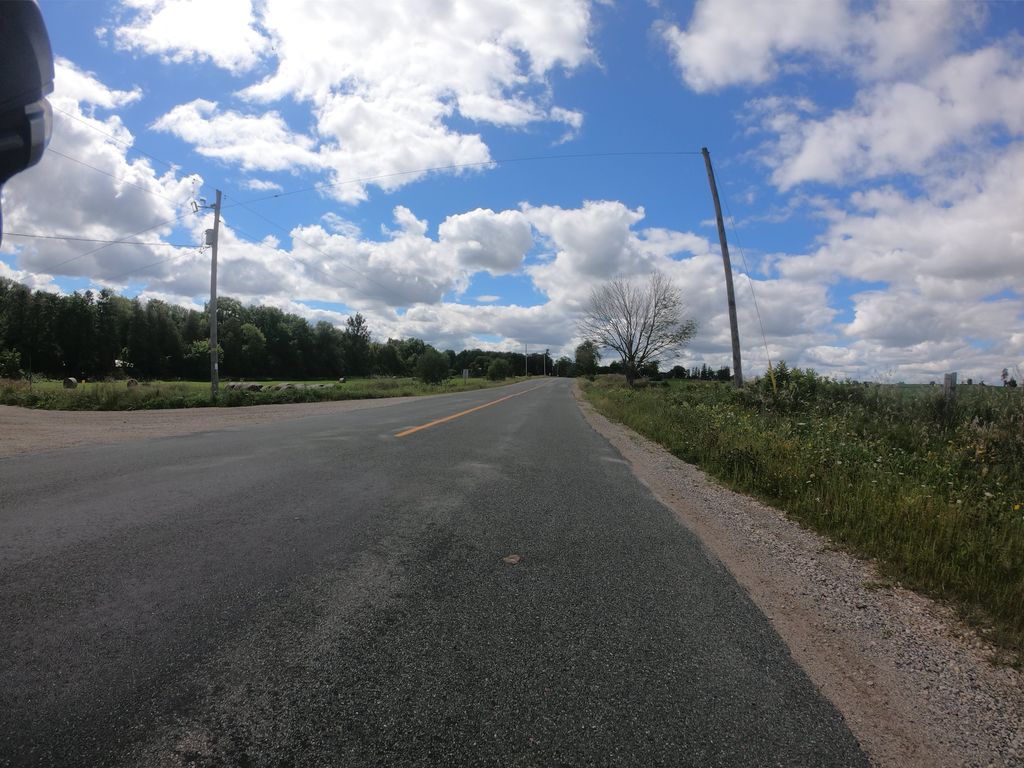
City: kitchener-waterloo